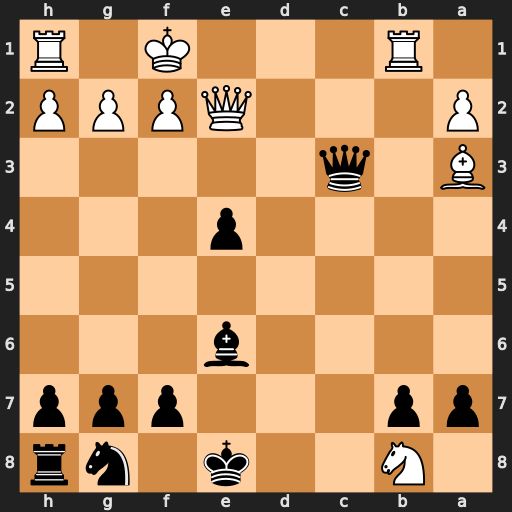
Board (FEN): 1N2k1nr/pp3ppp/4b3/8/4p3/B1q5/P3QPPP/1R3K1R
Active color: b
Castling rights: k
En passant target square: -
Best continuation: Bc4 Qxc4 Qxc4+